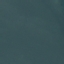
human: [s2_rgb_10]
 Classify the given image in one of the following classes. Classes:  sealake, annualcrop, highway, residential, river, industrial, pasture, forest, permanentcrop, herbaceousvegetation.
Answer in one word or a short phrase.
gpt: SeaLake